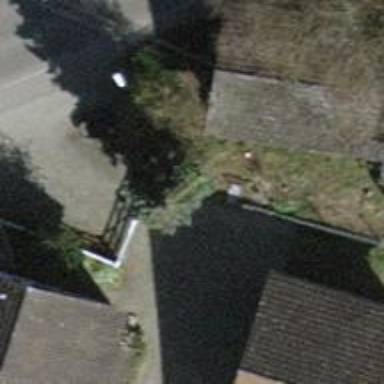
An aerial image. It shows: Driveway made of paving stones.